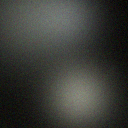
Screen state: off